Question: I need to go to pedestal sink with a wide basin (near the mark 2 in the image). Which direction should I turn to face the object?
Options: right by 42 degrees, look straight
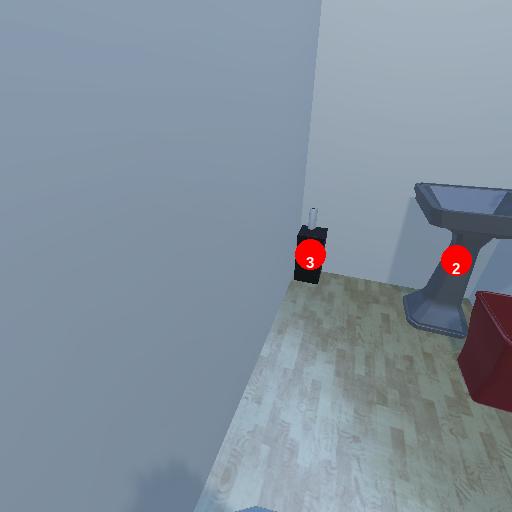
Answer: right by 42 degrees